Question: this is a iOS cash log ,i can't find where the crash so need to help.
I think the crash maybe case by third part but the log not show where
crash.
<URL>

thanks very much.
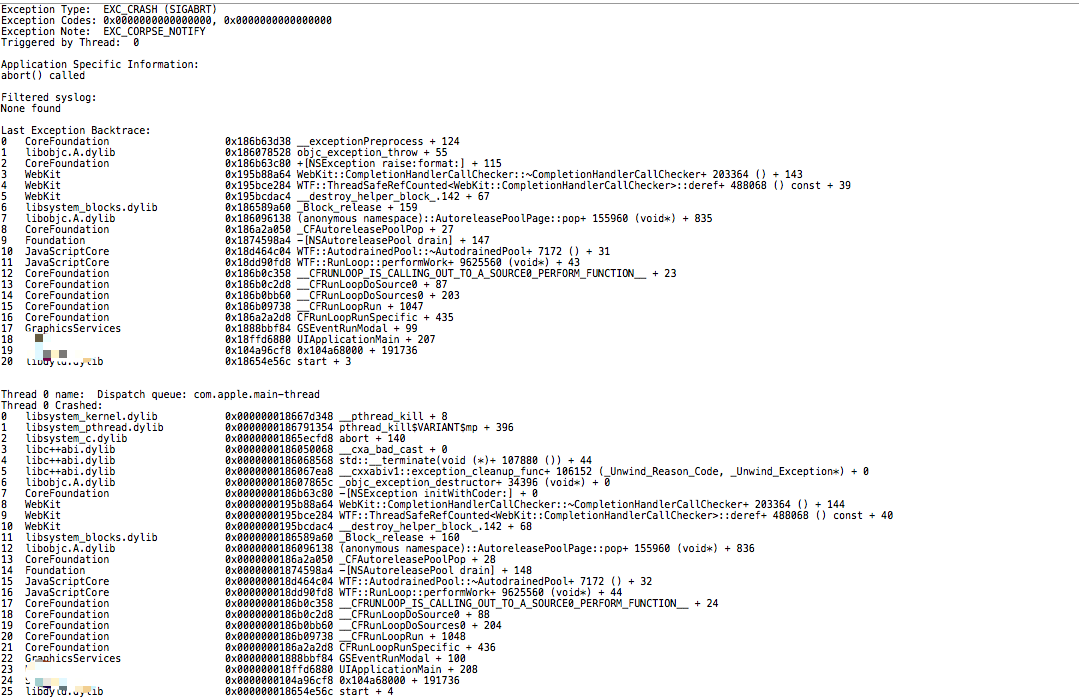
Answer: Here are some advices:
1. Desymbolicate your logs. Read here (It may not be so useful here as its in webkit).
2. Try NSZombie option enabled with Xcode - or even use the instruments option
3. Use something like (or exactly) Crashlytics by Fabric, there are many tools for the job but this is free and works well. It requires to be built in but makes the process MUCH easier as you get logs.
Based solely on the log alone, all I can say is it's possibly a reference issue, either within the web view itself or because the web view was cleaned up and still firing.